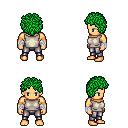
a pixel art fantasy rpg character, male body template, human, tanned skin, white sleeveless shirt, metal pants, green curly afro hairstyle, white cloth bandages, four views (front, back, left, right), 2x2 character sprite sheet, small pixel art, hard edges, no anti-aliasing